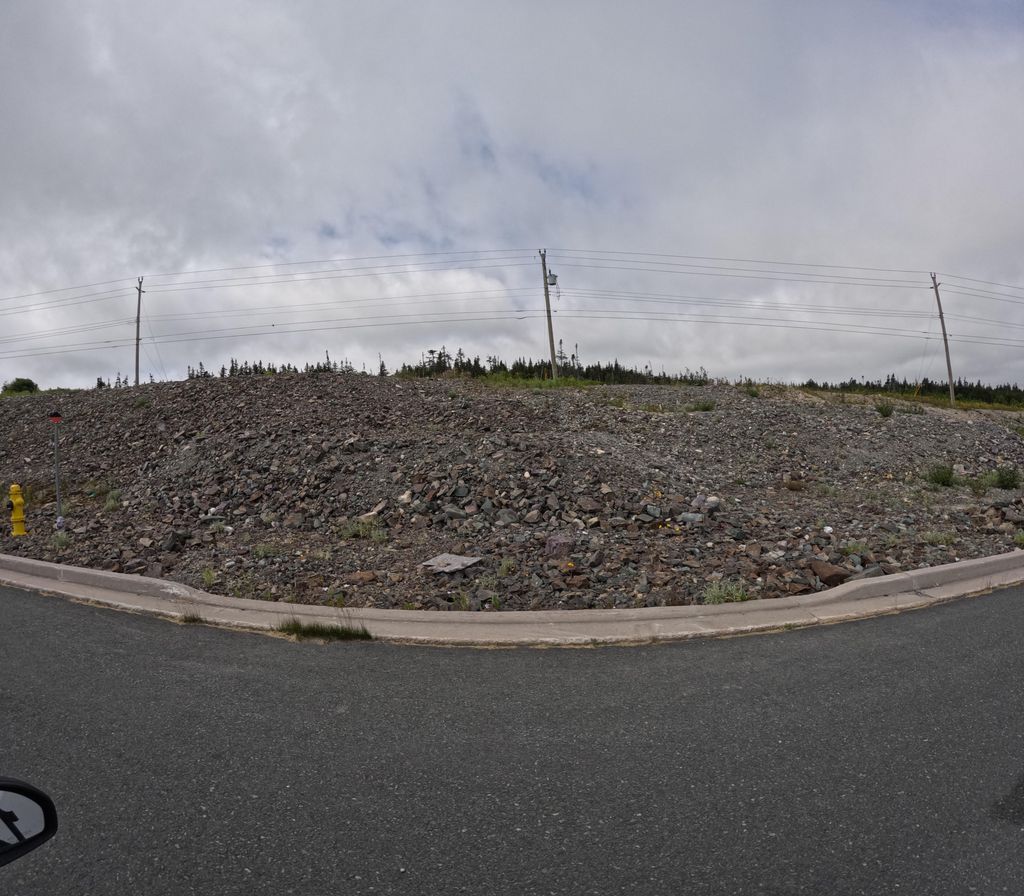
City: st_johns